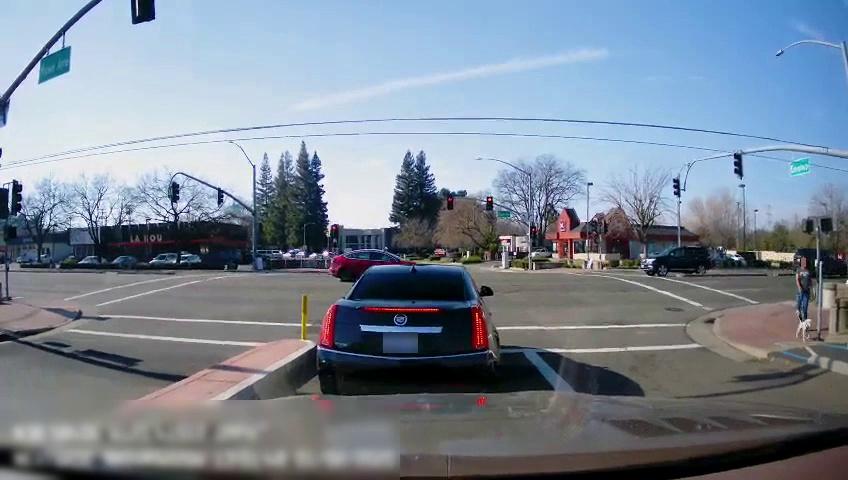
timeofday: Day
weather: Sunny
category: Drivable Space
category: Vehicles | SUV
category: Vehicles | Car
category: Pedestrians
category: Vehicles | SUV
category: Vehicles | Car
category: Vehicles | Truck
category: Vehicles | Car
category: Vehicles | Car
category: Vehicles | Car
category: Vehicles | Car
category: Lanes | Opposite Lane
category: Lanes | Current Lane
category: Traffic | Lights
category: Traffic | Signs
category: Traffic | Lights
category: Traffic | Lights
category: Traffic | Lights
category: Traffic | Lights
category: Traffic | Lights
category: Traffic | Lights
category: Traffic | Lights
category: Traffic | Lights
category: Traffic | Signs
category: Traffic | Lights
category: Traffic | Lights
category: Traffic | Lights
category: Traffic | Lights
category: Traffic | Lights
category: Traffic | Signs
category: Traffic | Lights
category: Traffic | Lights